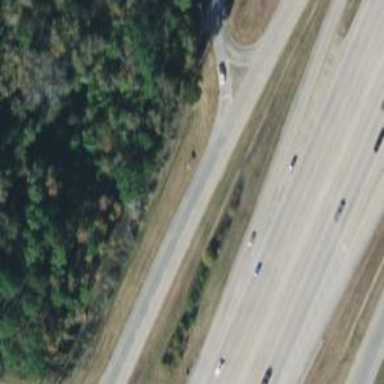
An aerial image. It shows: Secondary road with frontage road alongside.